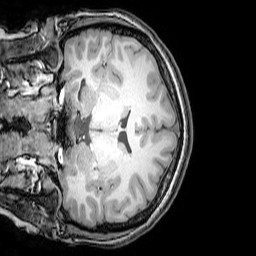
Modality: T1w
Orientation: coronal
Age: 23
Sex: female
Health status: healthy
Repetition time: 0.081 s
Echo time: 0.037 s